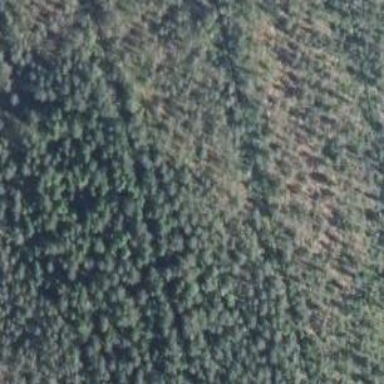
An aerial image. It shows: Needle-leaved woodland.